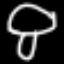
Label: mushroom